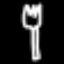
Label: fork